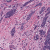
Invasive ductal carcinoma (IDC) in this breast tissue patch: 0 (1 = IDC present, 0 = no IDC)